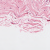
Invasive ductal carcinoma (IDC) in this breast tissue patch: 0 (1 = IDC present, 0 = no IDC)